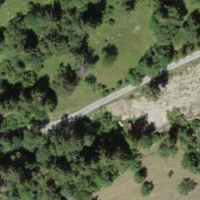
EUNIS habitat code: 43
Species observed at this site:
Euphorbia cyparissias